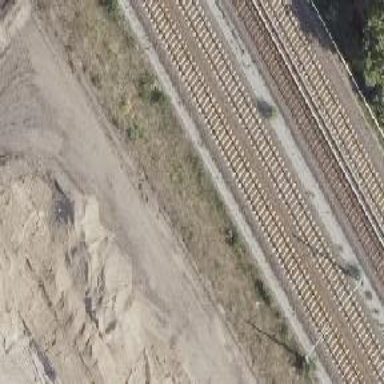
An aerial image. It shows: Abandoned railway.